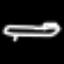
Label: bed